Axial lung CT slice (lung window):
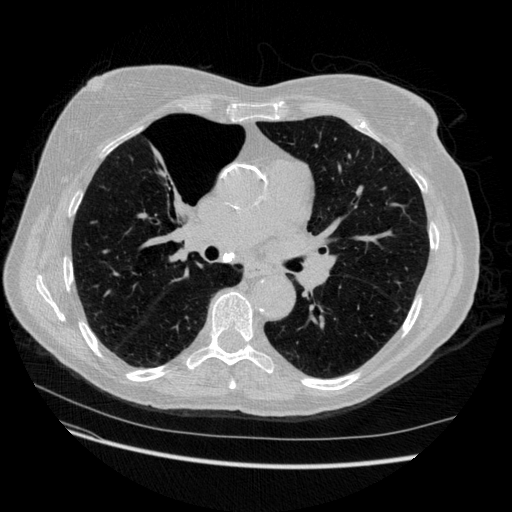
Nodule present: no